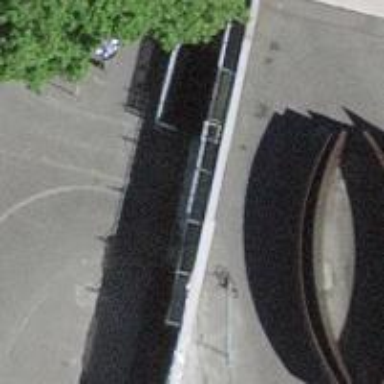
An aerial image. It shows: Parking entrance.